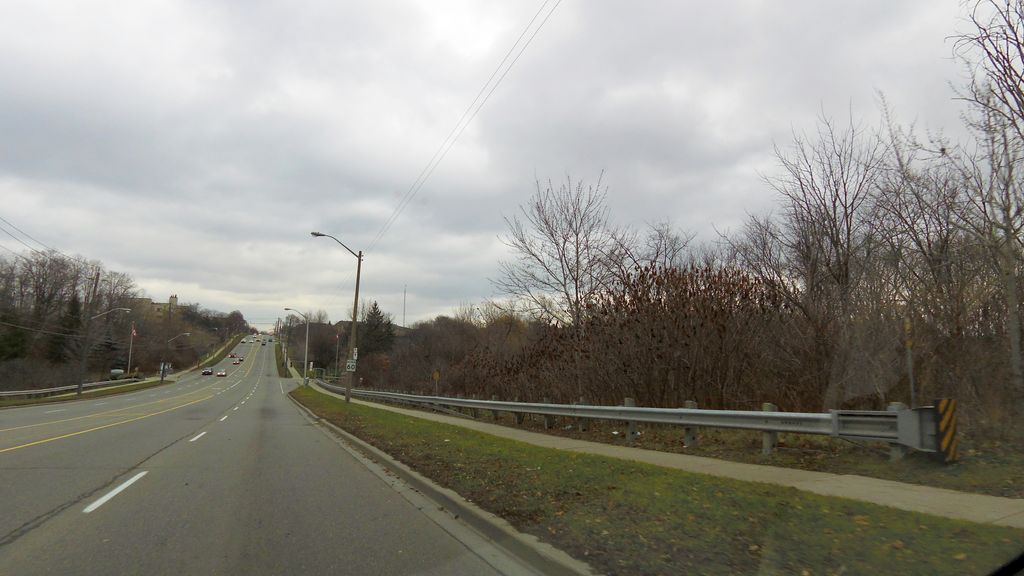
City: toronto